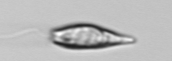
Label: Euglena